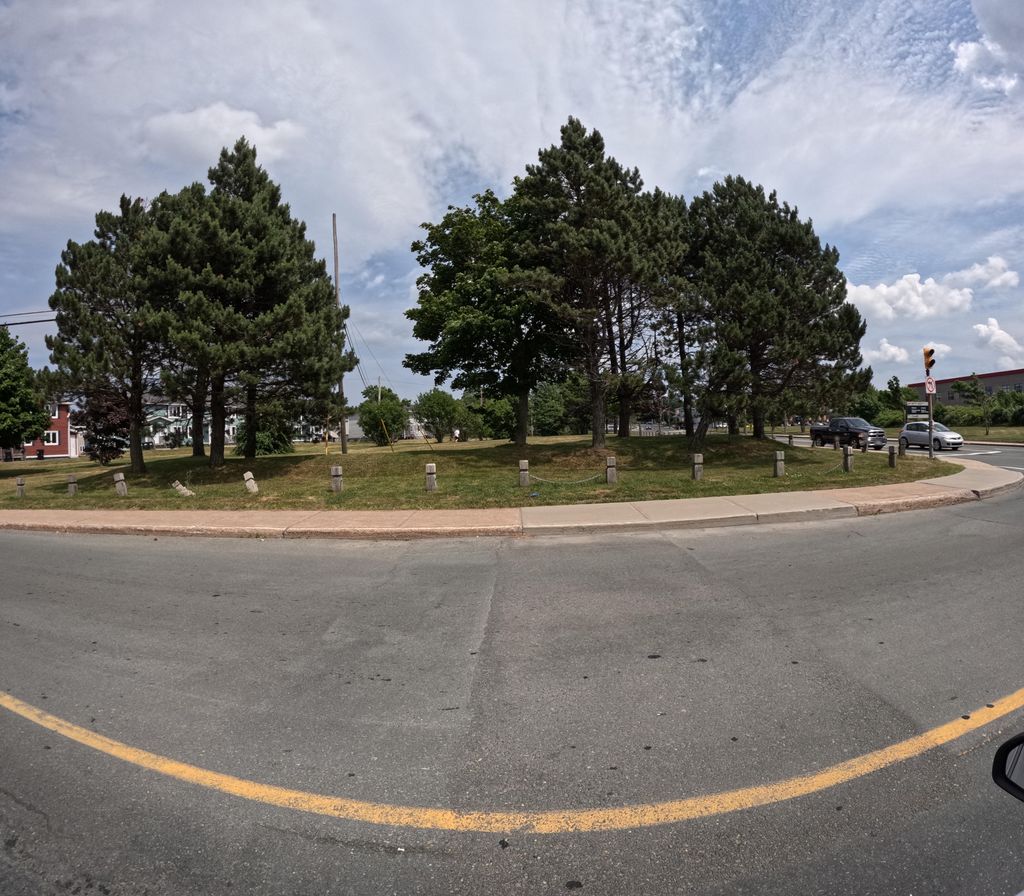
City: st_johns